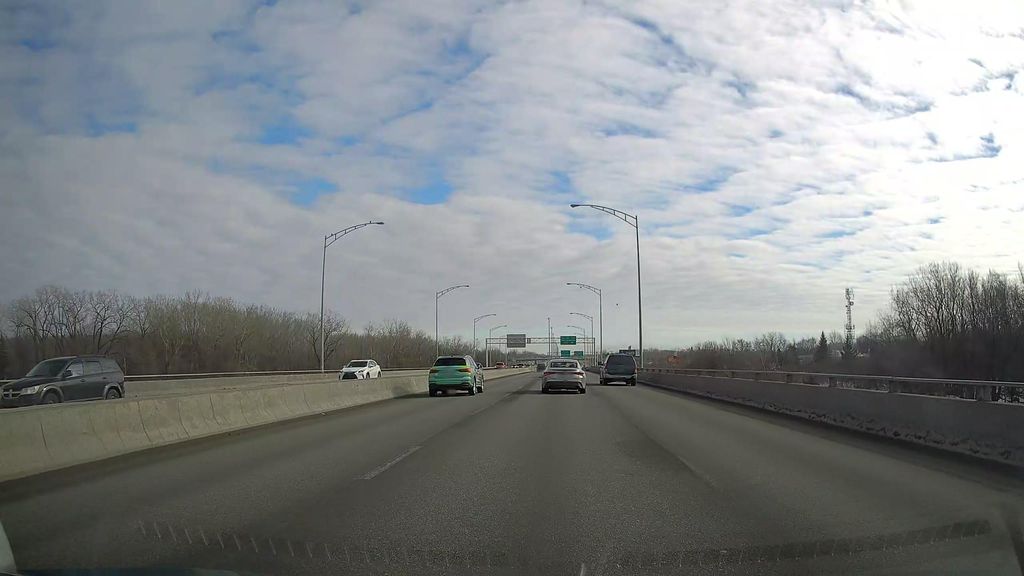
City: montreal